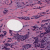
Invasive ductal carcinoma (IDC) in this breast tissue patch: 1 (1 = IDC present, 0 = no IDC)